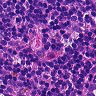
Metastatic tissue present: no